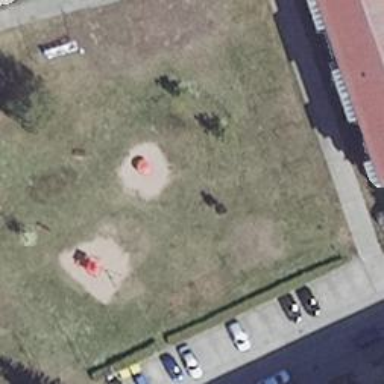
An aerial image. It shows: Playground area for leisure activities on the land.